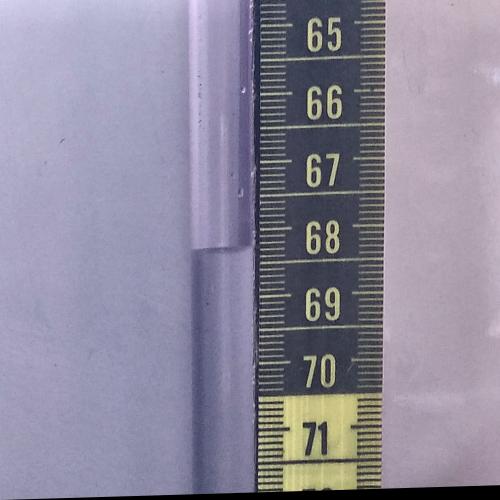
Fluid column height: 68.2 cm